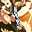
Label: 1